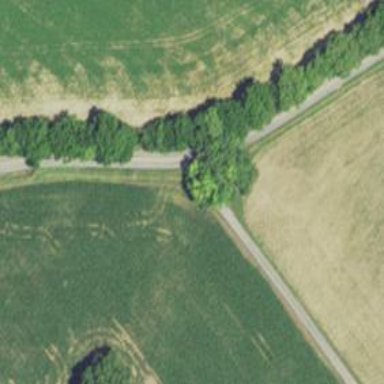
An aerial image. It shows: Unclassified road.